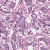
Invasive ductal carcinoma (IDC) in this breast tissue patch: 1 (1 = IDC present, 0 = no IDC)